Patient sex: M
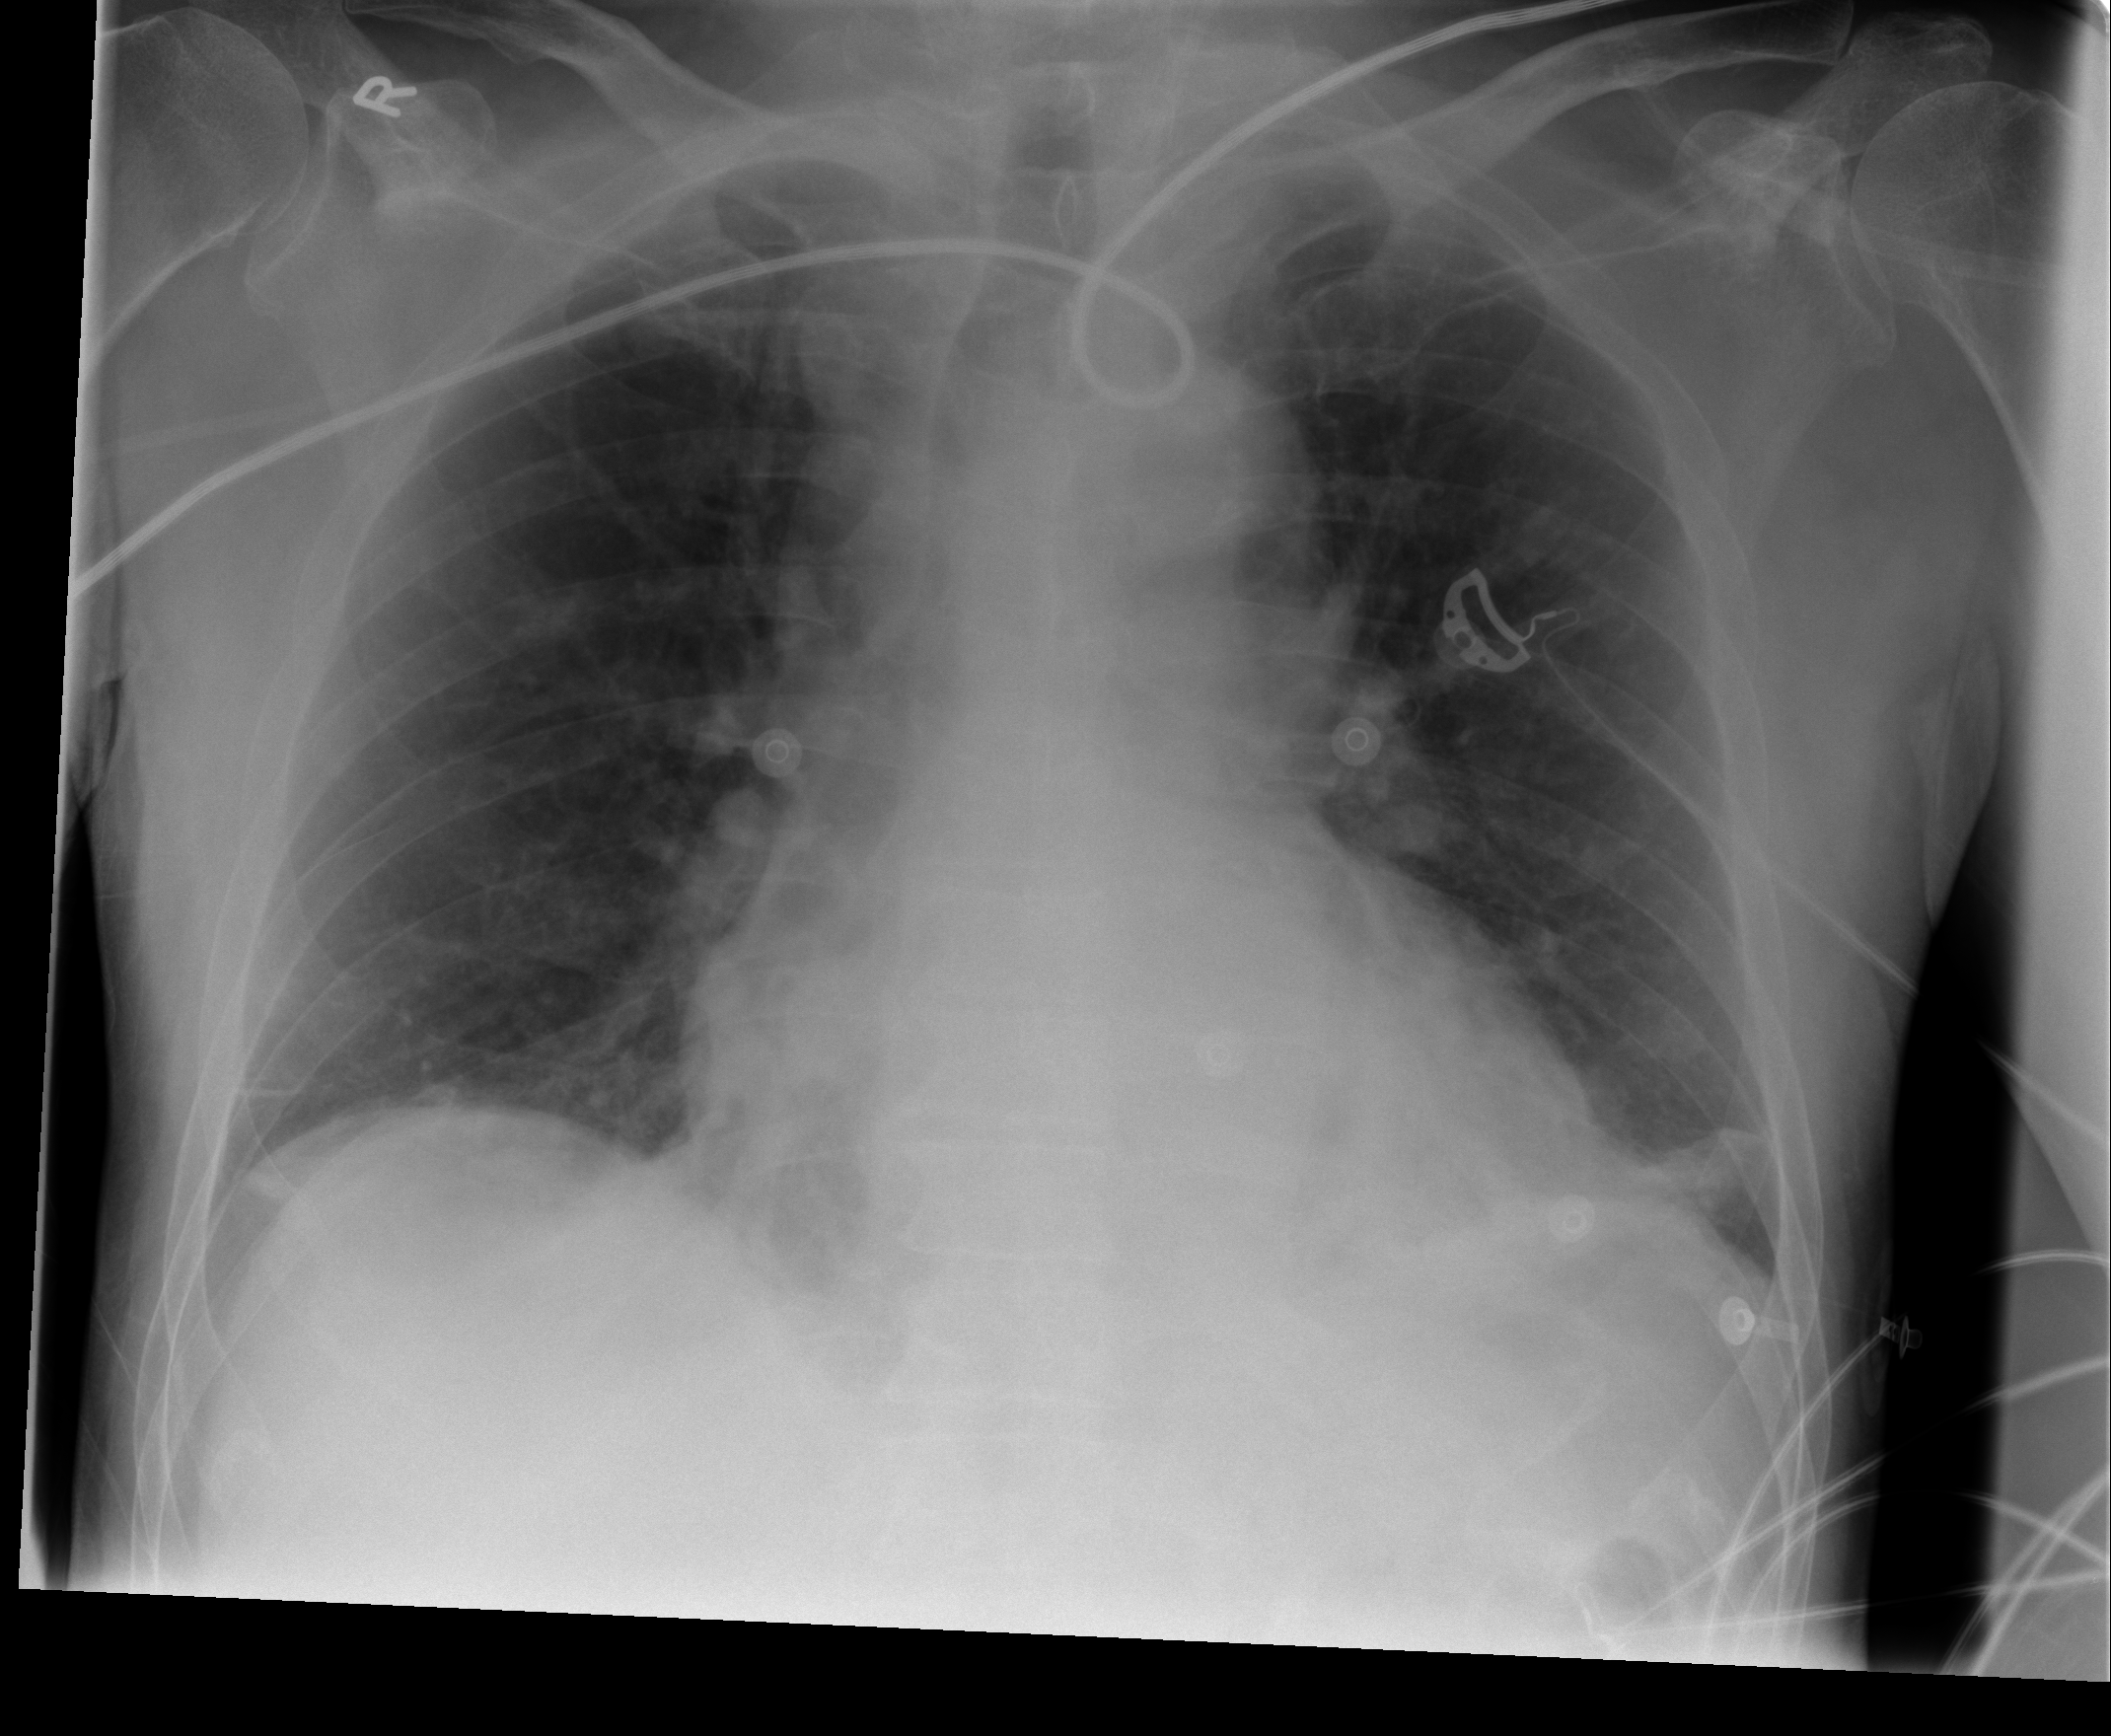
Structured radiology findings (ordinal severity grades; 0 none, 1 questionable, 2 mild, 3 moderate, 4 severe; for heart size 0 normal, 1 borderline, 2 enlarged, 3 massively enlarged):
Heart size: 2
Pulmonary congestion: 2
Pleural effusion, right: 0
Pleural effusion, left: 0
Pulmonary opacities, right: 2
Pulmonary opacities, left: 0
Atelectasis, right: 2
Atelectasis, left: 2